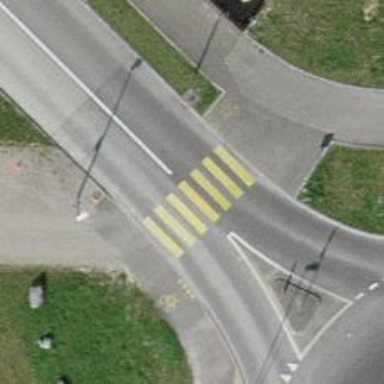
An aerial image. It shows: Marked crossing on asphalt footway.